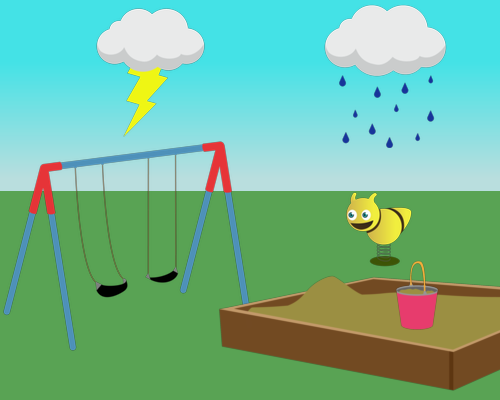
top right a rain cloud in the middle a swing on left back on right side a springy bee toy a sandbox right under bee sand from bottom border pink pail in middle of sandbox